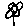
Label: flower